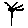
Label: flower